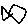
Label: fish